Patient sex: M
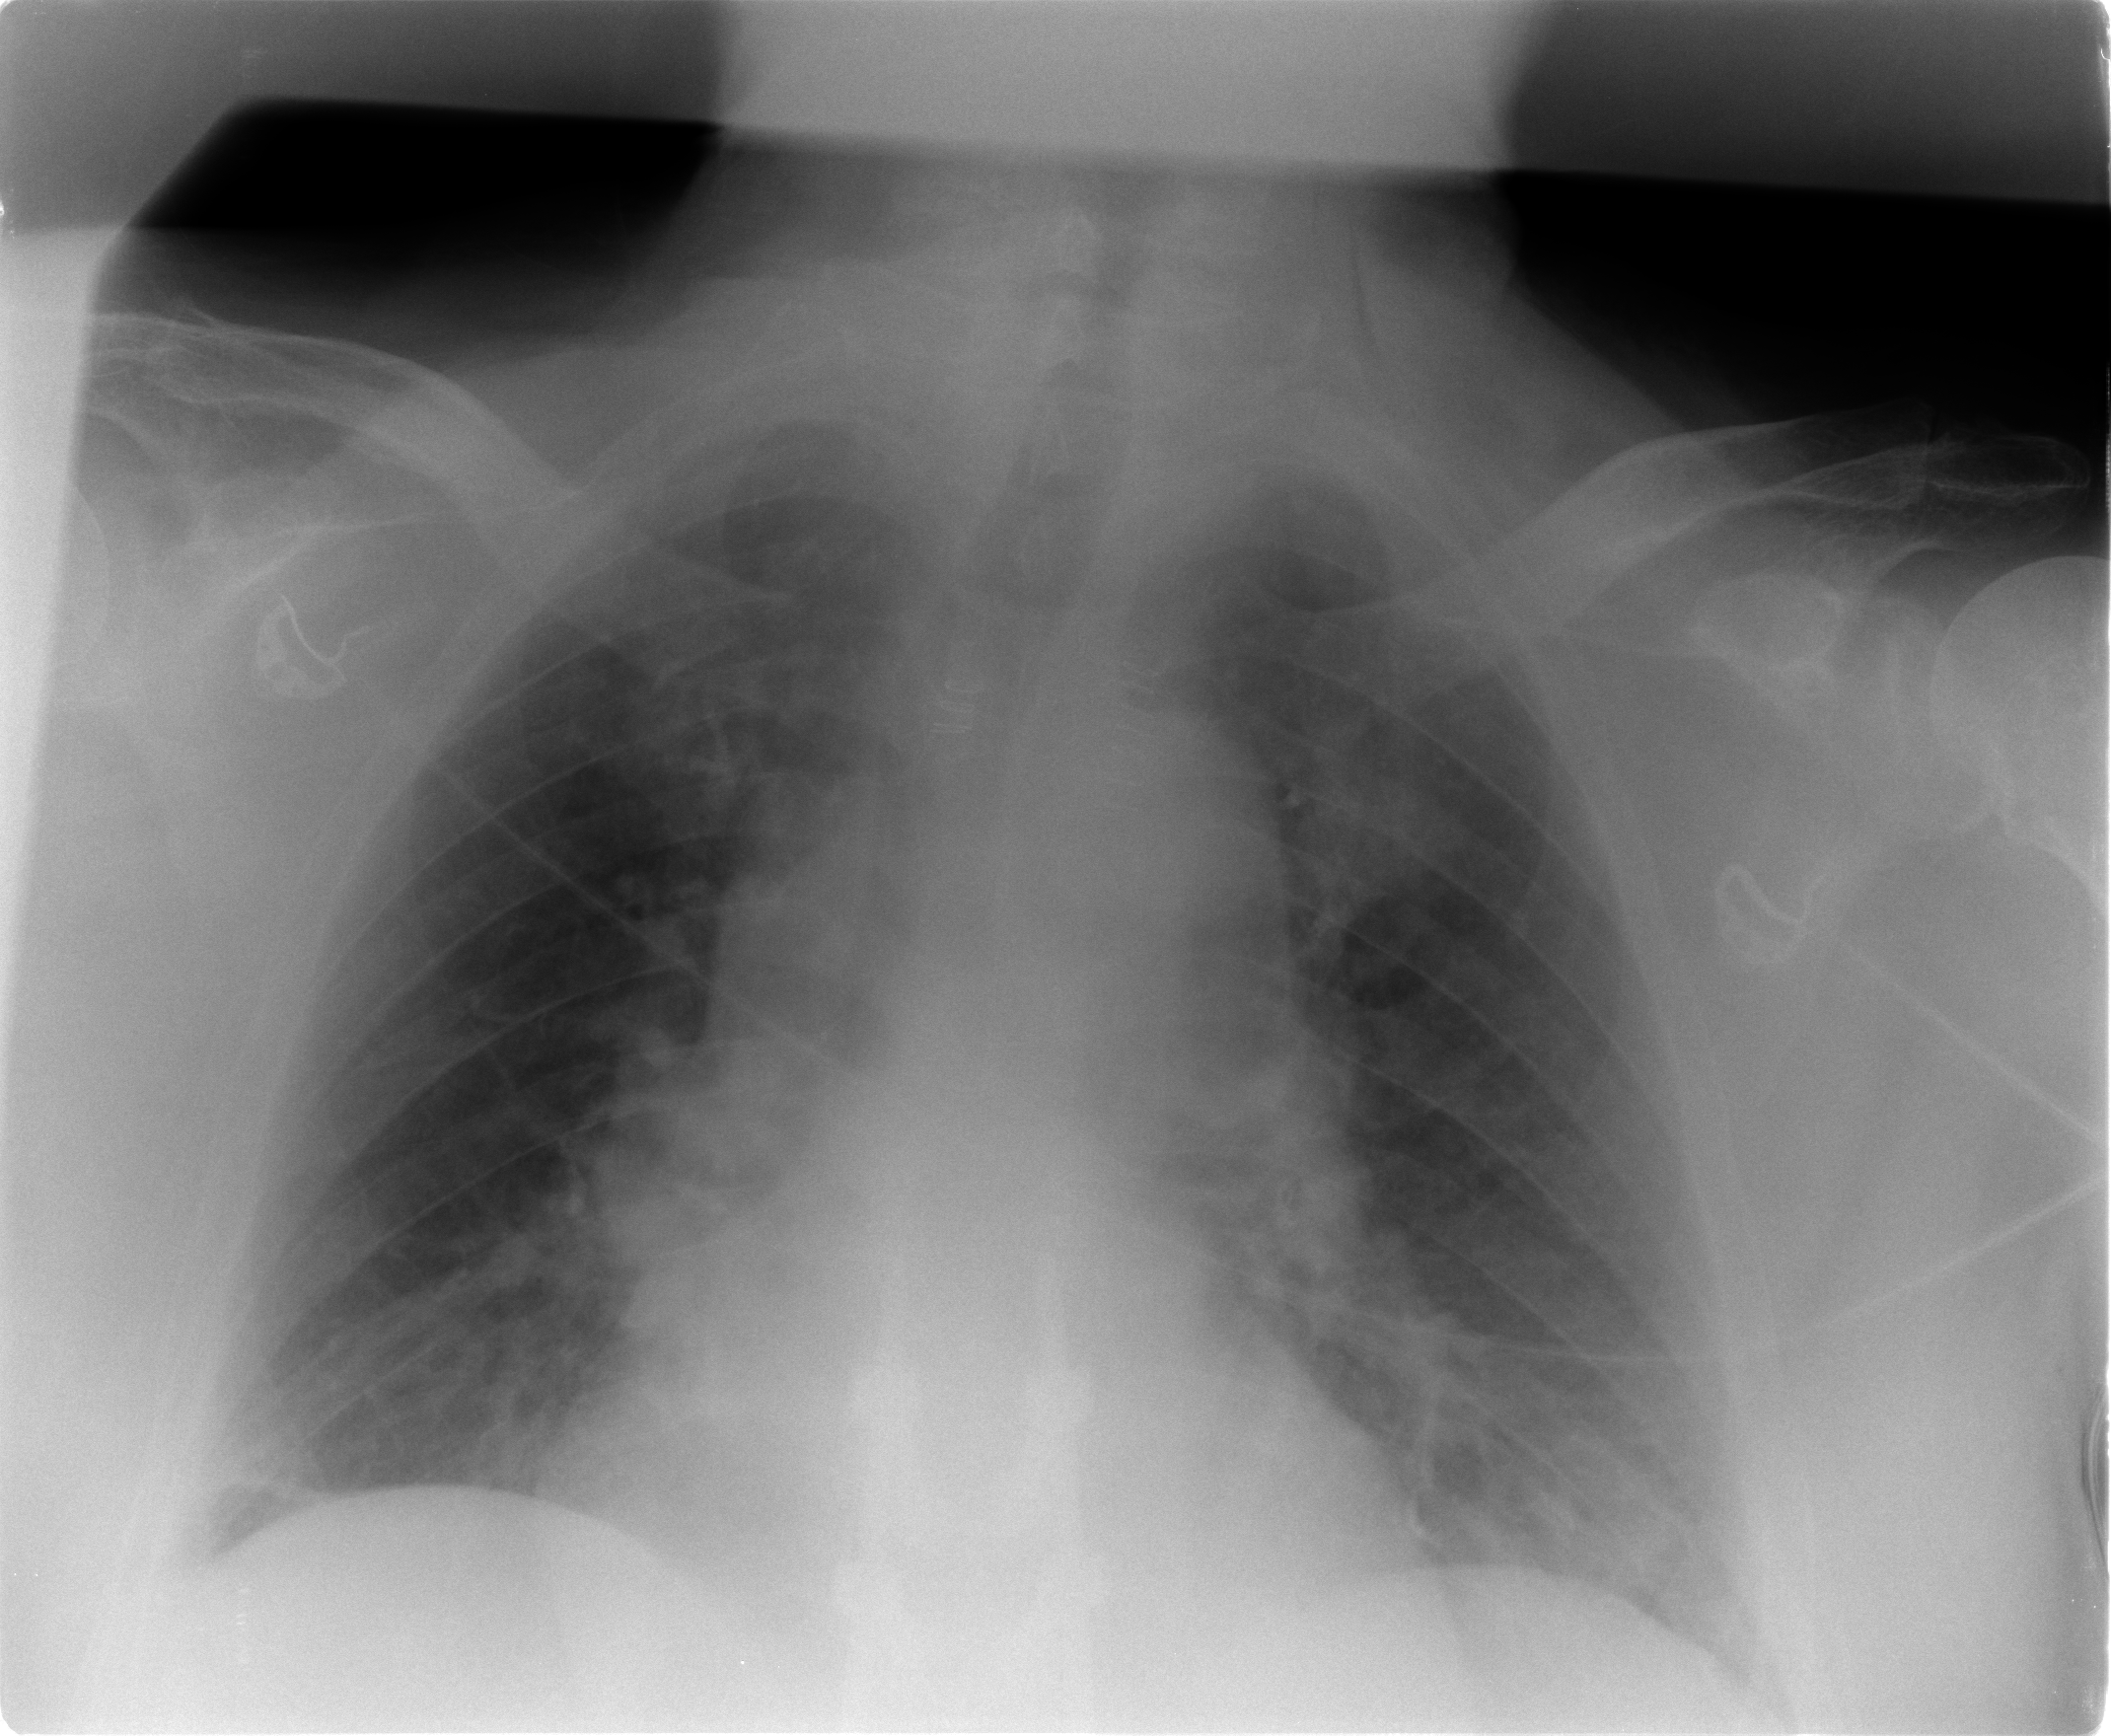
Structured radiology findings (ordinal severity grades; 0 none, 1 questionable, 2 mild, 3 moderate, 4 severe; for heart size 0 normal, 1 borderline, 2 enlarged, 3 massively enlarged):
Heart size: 2
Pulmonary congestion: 2
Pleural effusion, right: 0
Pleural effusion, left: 0
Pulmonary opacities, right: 0
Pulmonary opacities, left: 0
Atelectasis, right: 2
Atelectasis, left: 2